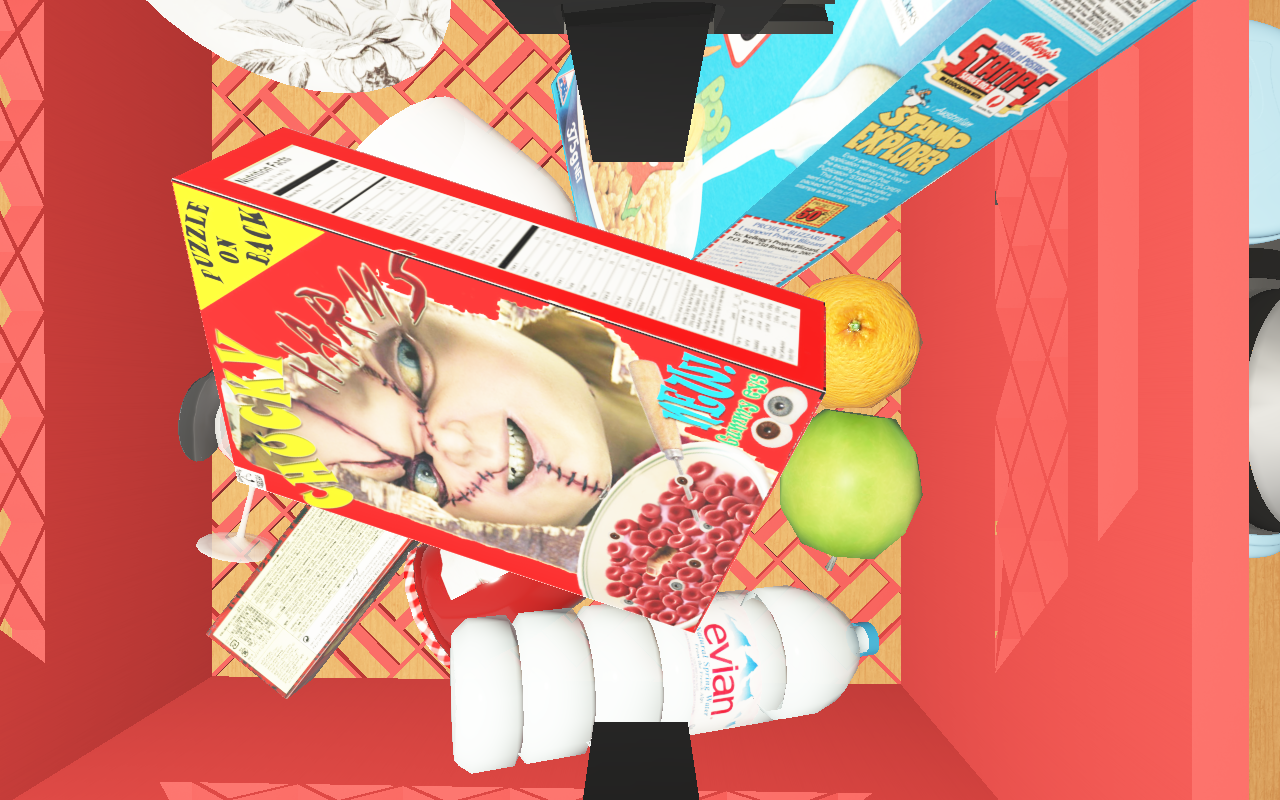
Objects in the scene:
carafe
apple
apple
orange
orange
cereal box
cereal box